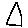
Label: triangle